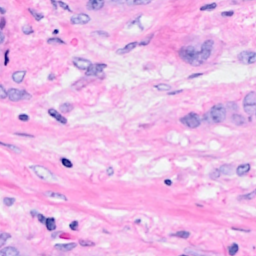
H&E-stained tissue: Breast